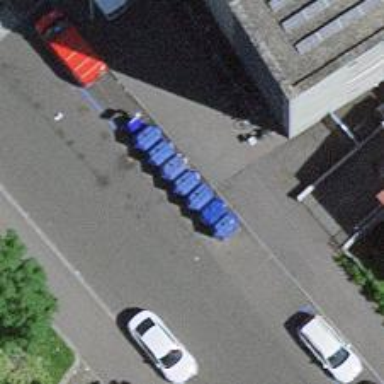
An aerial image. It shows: Recycling container in the area designated for recycling.